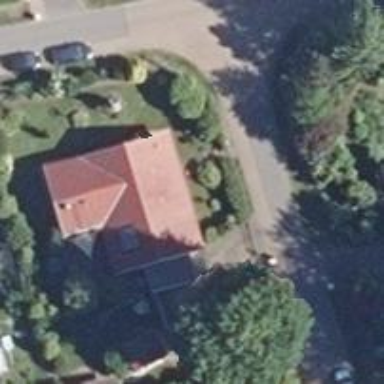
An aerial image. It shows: Simple and straightforward house.